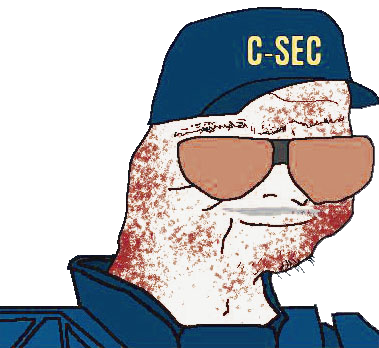
Label: 5_Boomer